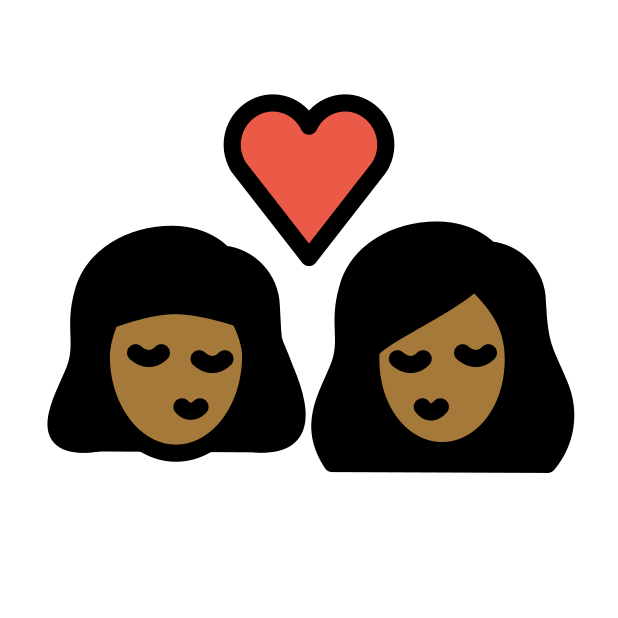
kiss: woman, woman, medium-dark skin tone